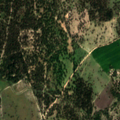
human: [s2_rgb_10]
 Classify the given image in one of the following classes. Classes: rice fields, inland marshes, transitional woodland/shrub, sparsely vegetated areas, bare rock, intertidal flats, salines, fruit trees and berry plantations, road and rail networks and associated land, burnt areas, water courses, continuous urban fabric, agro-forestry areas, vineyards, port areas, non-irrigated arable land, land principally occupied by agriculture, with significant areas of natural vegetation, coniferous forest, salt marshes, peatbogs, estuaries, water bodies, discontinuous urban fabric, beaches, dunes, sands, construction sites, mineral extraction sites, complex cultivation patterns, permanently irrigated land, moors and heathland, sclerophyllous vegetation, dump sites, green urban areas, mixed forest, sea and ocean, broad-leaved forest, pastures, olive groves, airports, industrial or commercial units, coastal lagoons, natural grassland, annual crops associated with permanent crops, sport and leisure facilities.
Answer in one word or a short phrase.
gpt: pastures, agro-forestry areas, broad-leaved forest, natural grassland